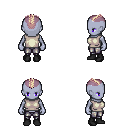
a pixel art fantasy rpg character, female body template, dark elf, purple skin, white sleeveless shirt, metal pants, white blonde short mohawk hairstyle, black shoes, four views (front, back, left, right), 2x2 character sprite sheet, small pixel art, hard edges, no anti-aliasing